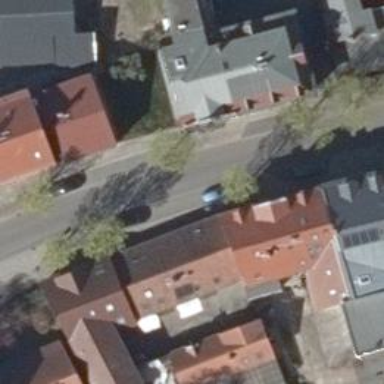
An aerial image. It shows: Residential road with asphalt surface and parallel parking lanes on both sides.